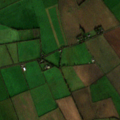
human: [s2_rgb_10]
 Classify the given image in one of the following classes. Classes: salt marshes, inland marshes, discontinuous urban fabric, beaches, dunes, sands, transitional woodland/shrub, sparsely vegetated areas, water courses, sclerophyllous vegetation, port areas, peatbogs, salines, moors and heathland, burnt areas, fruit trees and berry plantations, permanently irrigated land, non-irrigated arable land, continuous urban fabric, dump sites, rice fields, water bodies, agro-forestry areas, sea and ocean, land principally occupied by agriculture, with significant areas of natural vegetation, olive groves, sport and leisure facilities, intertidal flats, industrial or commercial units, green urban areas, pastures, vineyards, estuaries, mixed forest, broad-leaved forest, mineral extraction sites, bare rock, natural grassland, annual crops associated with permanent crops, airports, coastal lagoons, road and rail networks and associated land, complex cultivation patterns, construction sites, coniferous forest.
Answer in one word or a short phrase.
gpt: non-irrigated arable land, pastures, complex cultivation patterns